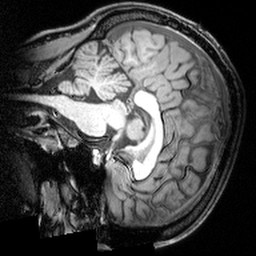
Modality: T1w
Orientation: sagittal
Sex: female
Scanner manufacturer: siemens
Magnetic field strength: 3 T
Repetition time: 1.9 s
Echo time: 0.00397 s